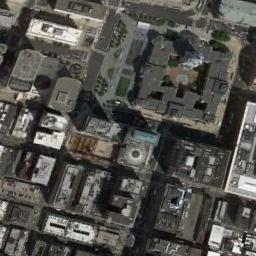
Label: commercial_area